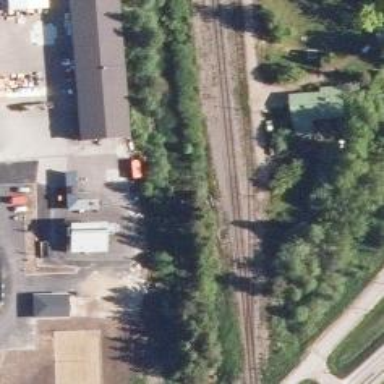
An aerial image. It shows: Left-hand railway turnout side.